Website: lowes
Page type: store-pickup
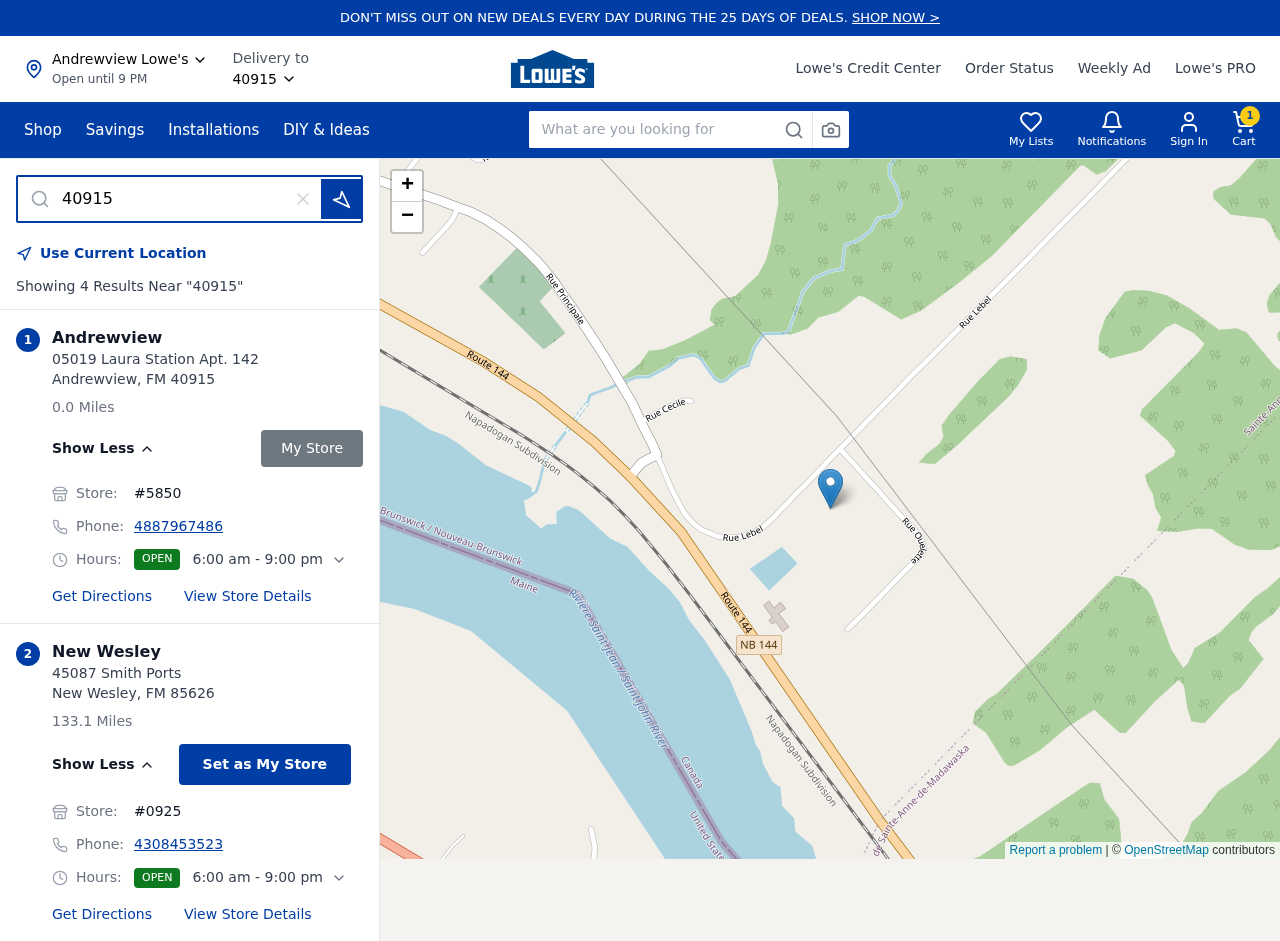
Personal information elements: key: PII_CITY
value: Andrewview
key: PII_CITY2
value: New Wesley
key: PII_LOCATION1_STREET
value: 05019 Laura Station Apt. 142
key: PII_LOCATION2_POSTCODE
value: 85626
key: PII_LOCATION2_STREET
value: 45087 Smith Ports
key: PII_PHONE
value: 4887967486
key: PII_PHONE_ALT
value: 4308453523
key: PII_POSTCODE
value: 40915
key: PII_STATE_ABBR
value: FM
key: PII_POSTCODE3
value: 40915
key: PII_POSTCODE_FULL
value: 40915
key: PII_POSTCODE_NUMERIC
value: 40915
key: PII_STATE_ABBR2
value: FM
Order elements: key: ORDER_NUM_ITEMS
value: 1
Search elements: key: HEADER_SEARCH
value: What are you looking for
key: SEARCH_STORE_LOCATION
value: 40915